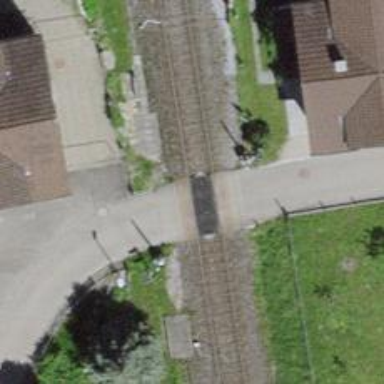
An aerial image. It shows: Level railway crossing with lights and barriers.